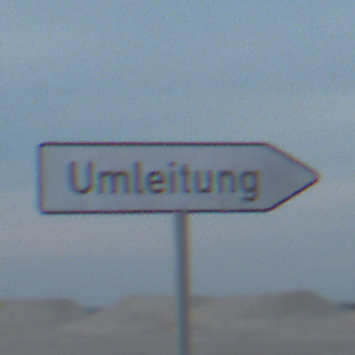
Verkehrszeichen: UmleitungswegweiserRechtsweisend
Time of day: SunriseSunset
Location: Outdoor (Beach)
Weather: PartlyCloudy
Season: NotSpecified
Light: Natural